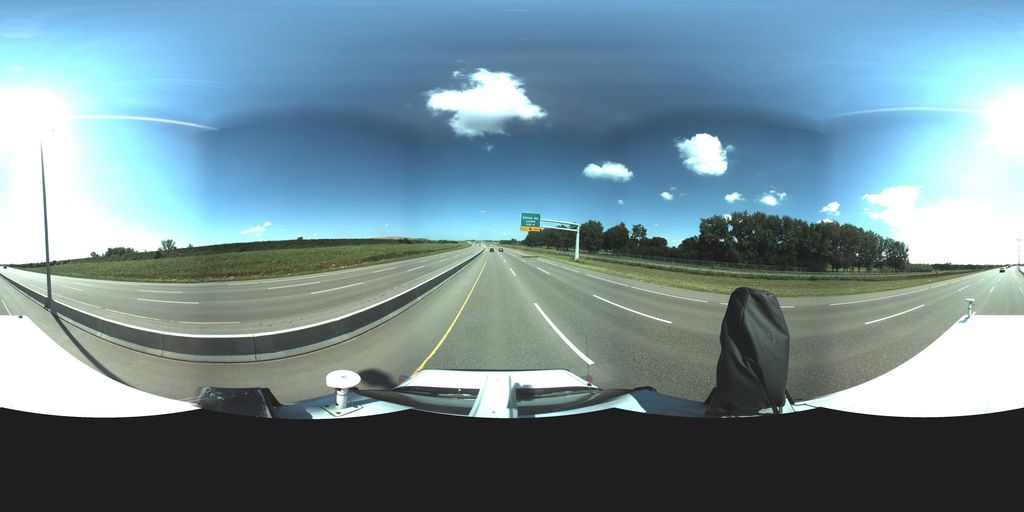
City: saskatoon